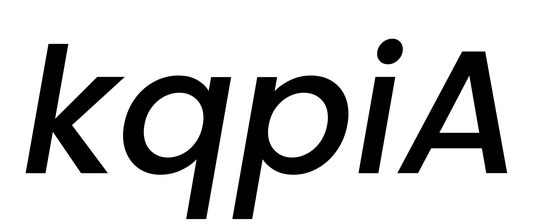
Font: Poppins-MediumItalic